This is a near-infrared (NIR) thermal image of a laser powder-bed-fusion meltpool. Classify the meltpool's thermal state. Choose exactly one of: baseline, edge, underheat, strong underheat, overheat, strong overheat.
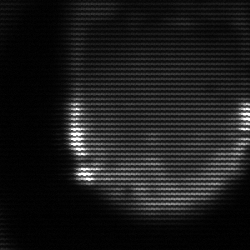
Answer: edge